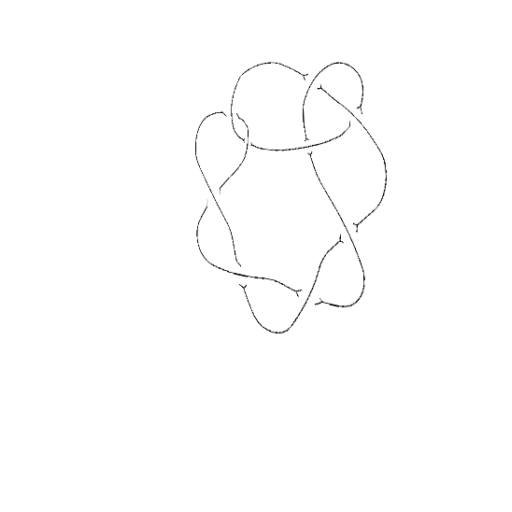
Crossing number: 9